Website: walmart
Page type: account-selection
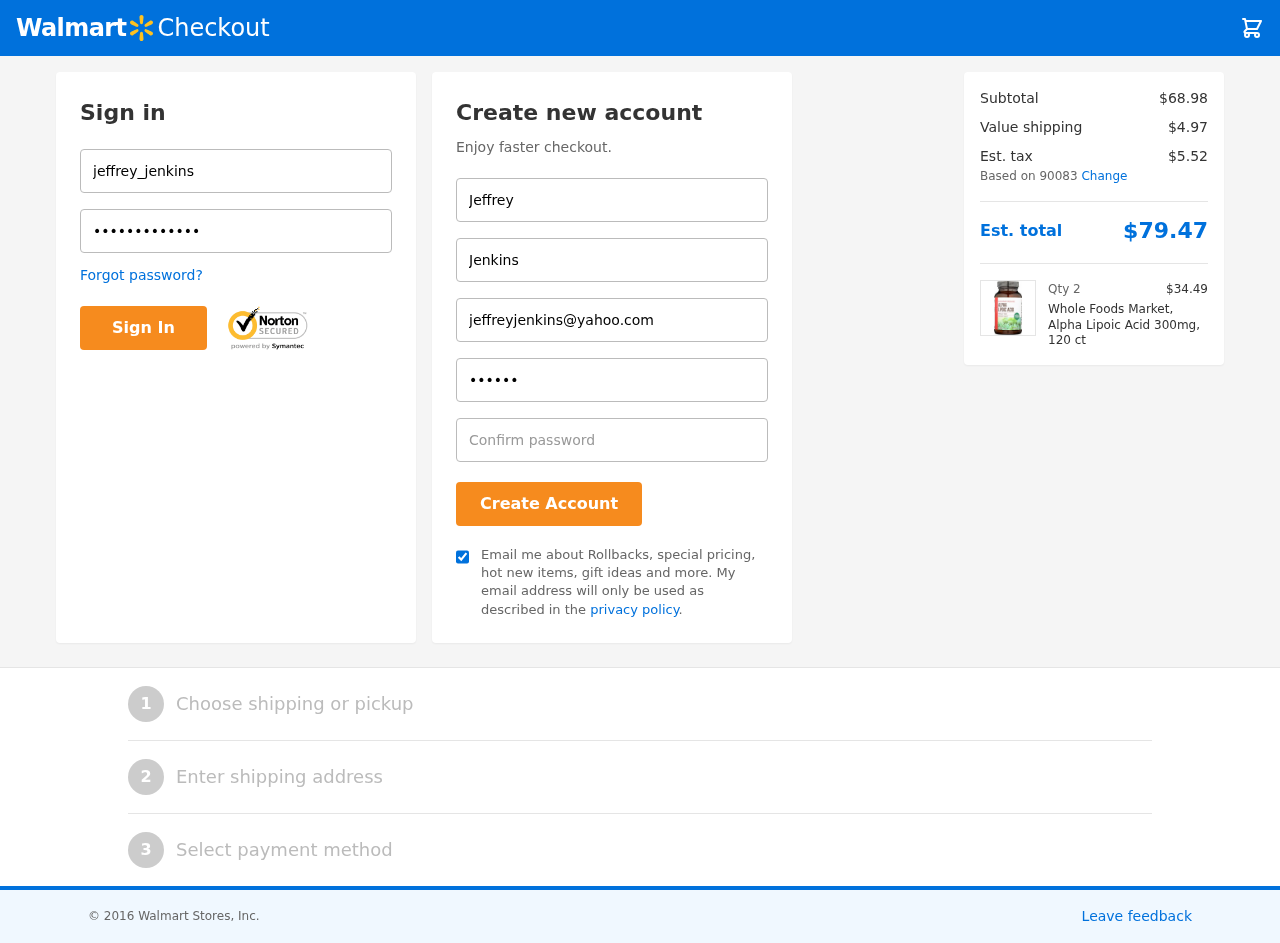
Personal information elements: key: PII_EMAIL
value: jeffreyjenkins@yahoo.com
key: PII_FIRSTNAME
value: Jeffrey
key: PII_LASTNAME
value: Jenkins
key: PII_LOGIN_USERNAME
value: jeffrey_jenkins
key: PII_POSTCODE
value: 90083
Product elements: key: PRODUCT1_NAME
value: Whole Foods Market, Alpha Lipoic Acid 300mg, 120 ct
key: PRODUCT1_PRICE
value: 34.49
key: PRODUCT1_QUANTITY
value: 2
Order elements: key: ORDER_SUBTOTAL
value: $68.98
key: ORDER_SHIPPING_COST
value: $4.97
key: ORDER_TAX
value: $5.52
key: ORDER_TOTAL
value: $79.47